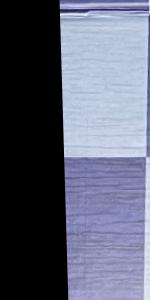
Label: Empty